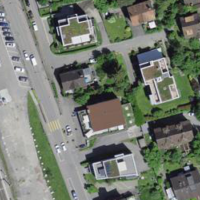
EUNIS habitat code: 54
Species observed at this site:
Cymbalaria muralis
Erigeron canadensis
Knautia arvensis